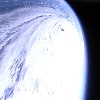
Label: cloud